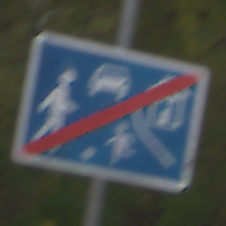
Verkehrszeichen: EndeVerkehrsberuhigterBereich
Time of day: Midday
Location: Outdoor (Nature)
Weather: Overcast
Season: Autumn
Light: Natural